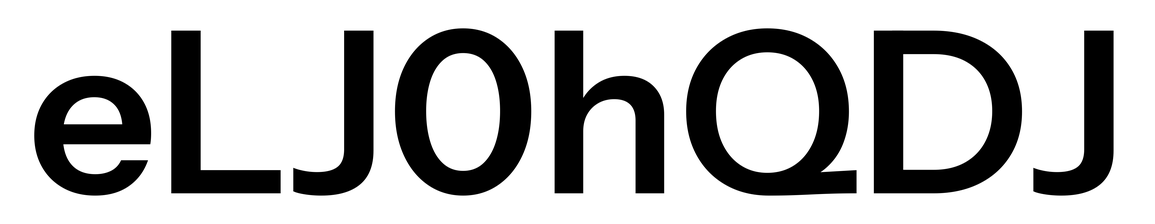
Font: InstrumentSans_SemiBold